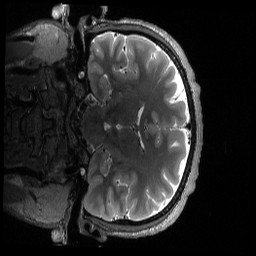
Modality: T2w
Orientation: coronal
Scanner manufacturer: siemens
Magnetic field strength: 3 T
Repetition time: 3.2 s
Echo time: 0.563 s